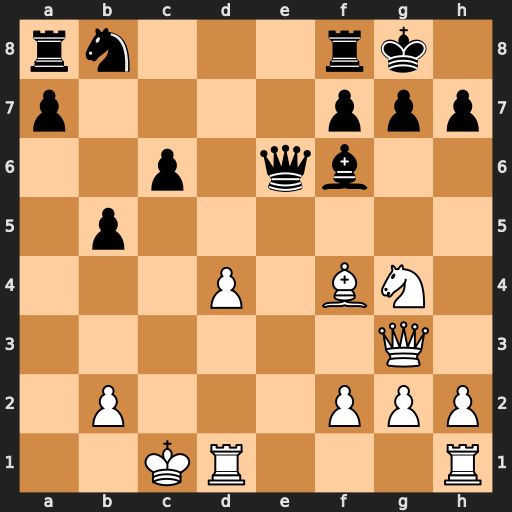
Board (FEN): rn3rk1/p4ppp/2p1qb2/1p6/3P1BN1/6Q1/1P3PPP/2KR3R
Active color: w
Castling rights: -
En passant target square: -
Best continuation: Rhe1 Qc4+ Kb1